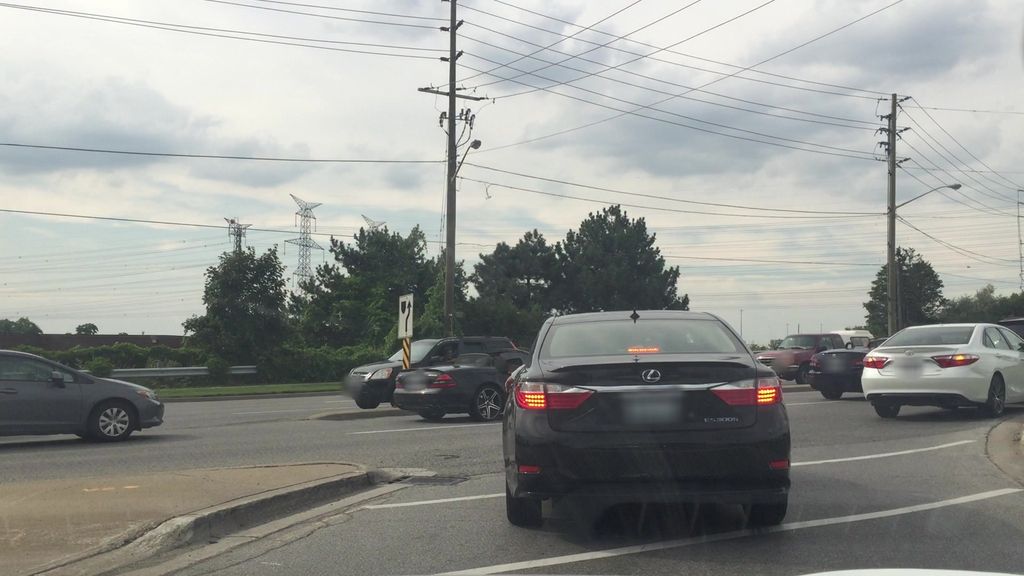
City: toronto